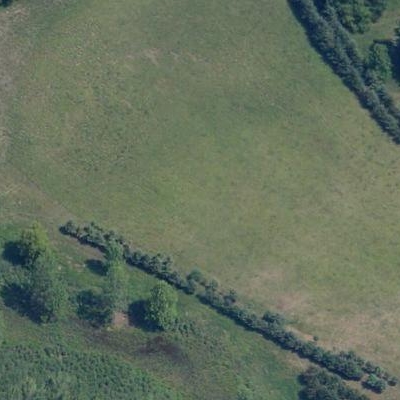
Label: Grass